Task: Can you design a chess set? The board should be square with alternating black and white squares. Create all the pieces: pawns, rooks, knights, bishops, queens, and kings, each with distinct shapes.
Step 1299:
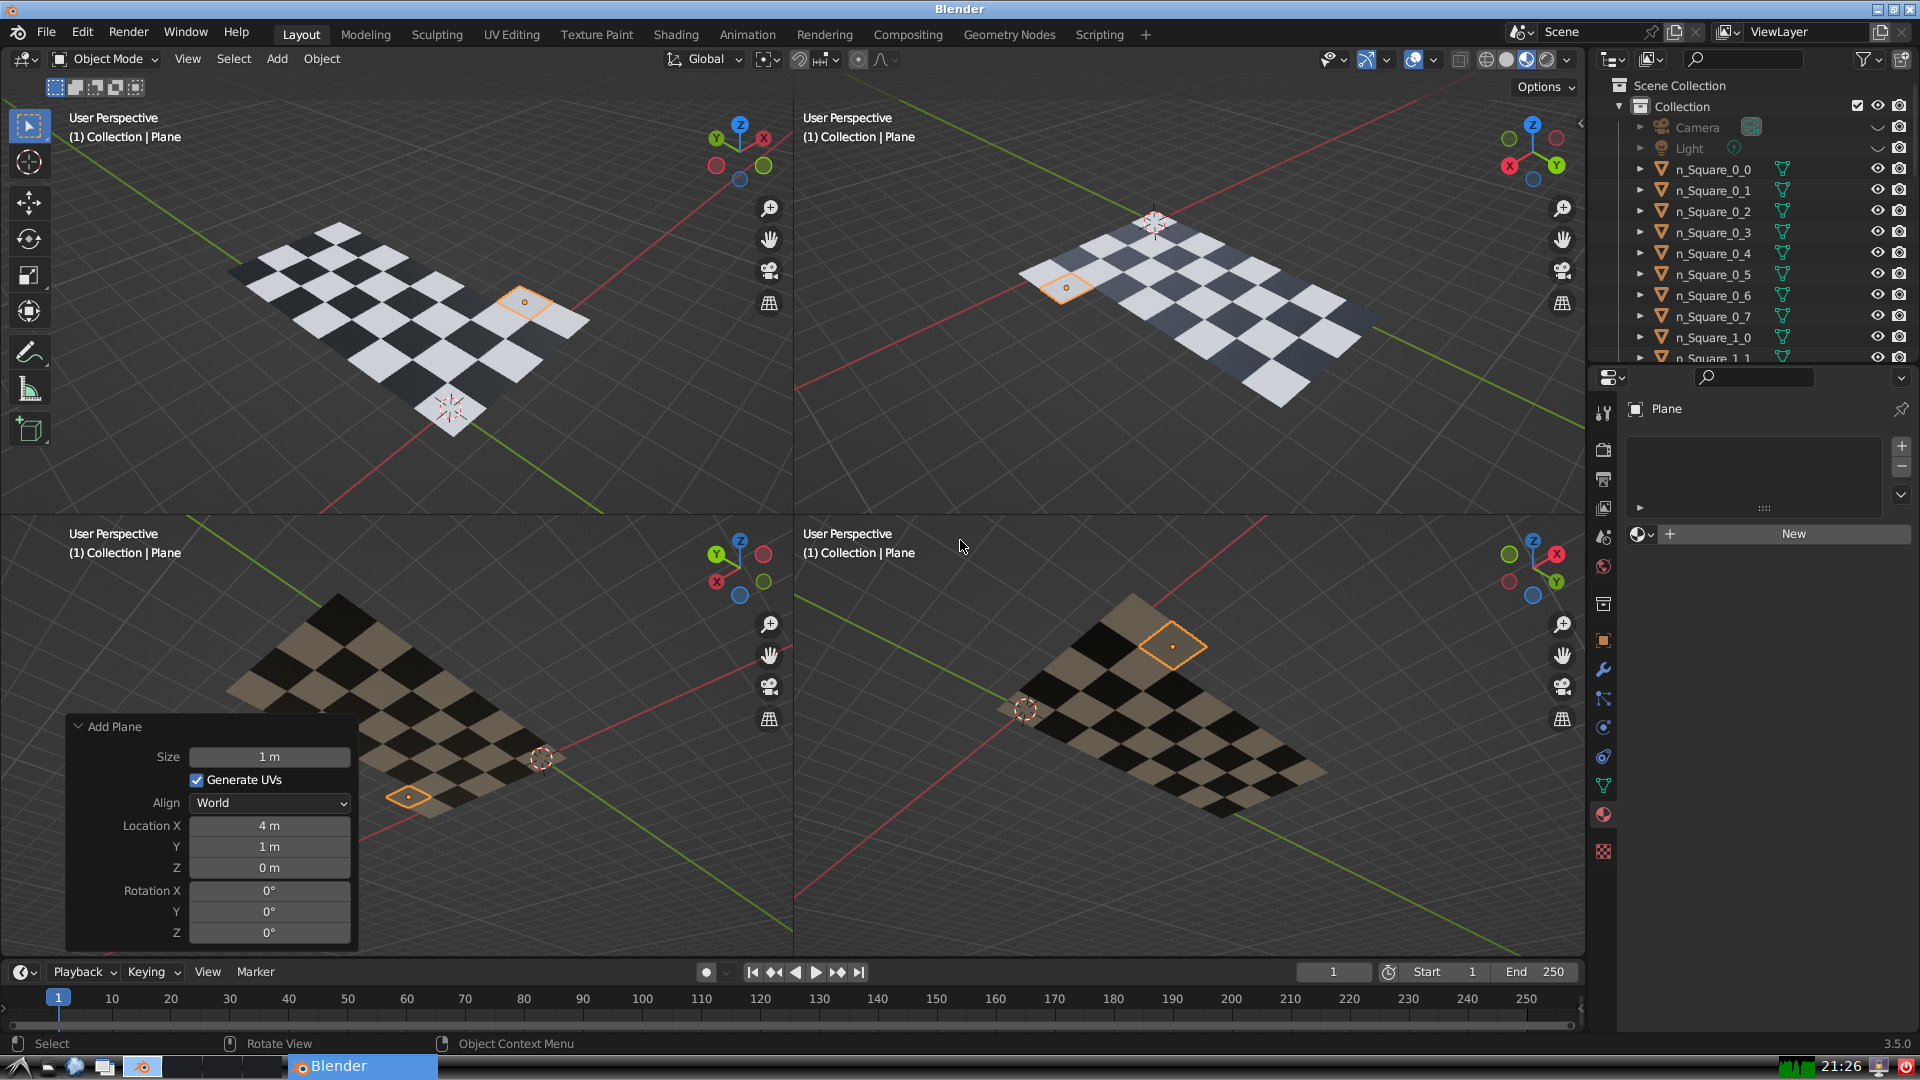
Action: {"mouse_move": [1608, 631]}